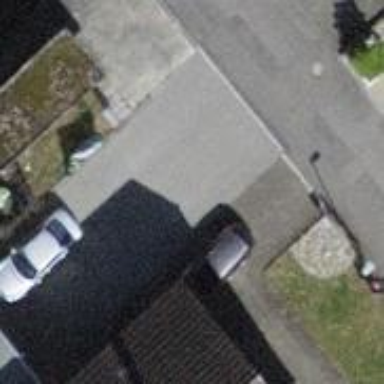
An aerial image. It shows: Garage.